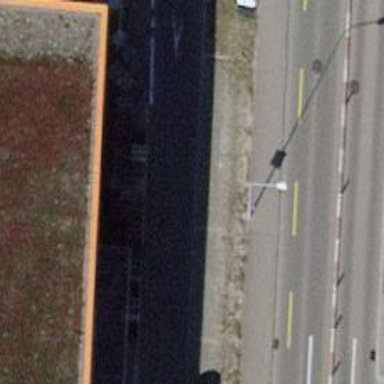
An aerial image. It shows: Car sharing facility.